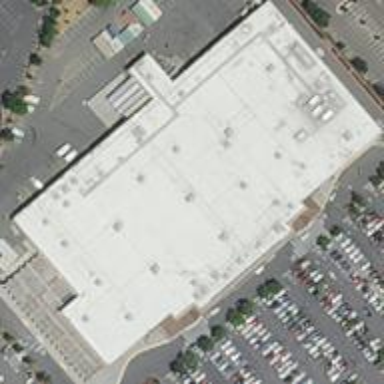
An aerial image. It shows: Retail building housing supermarket.